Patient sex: M
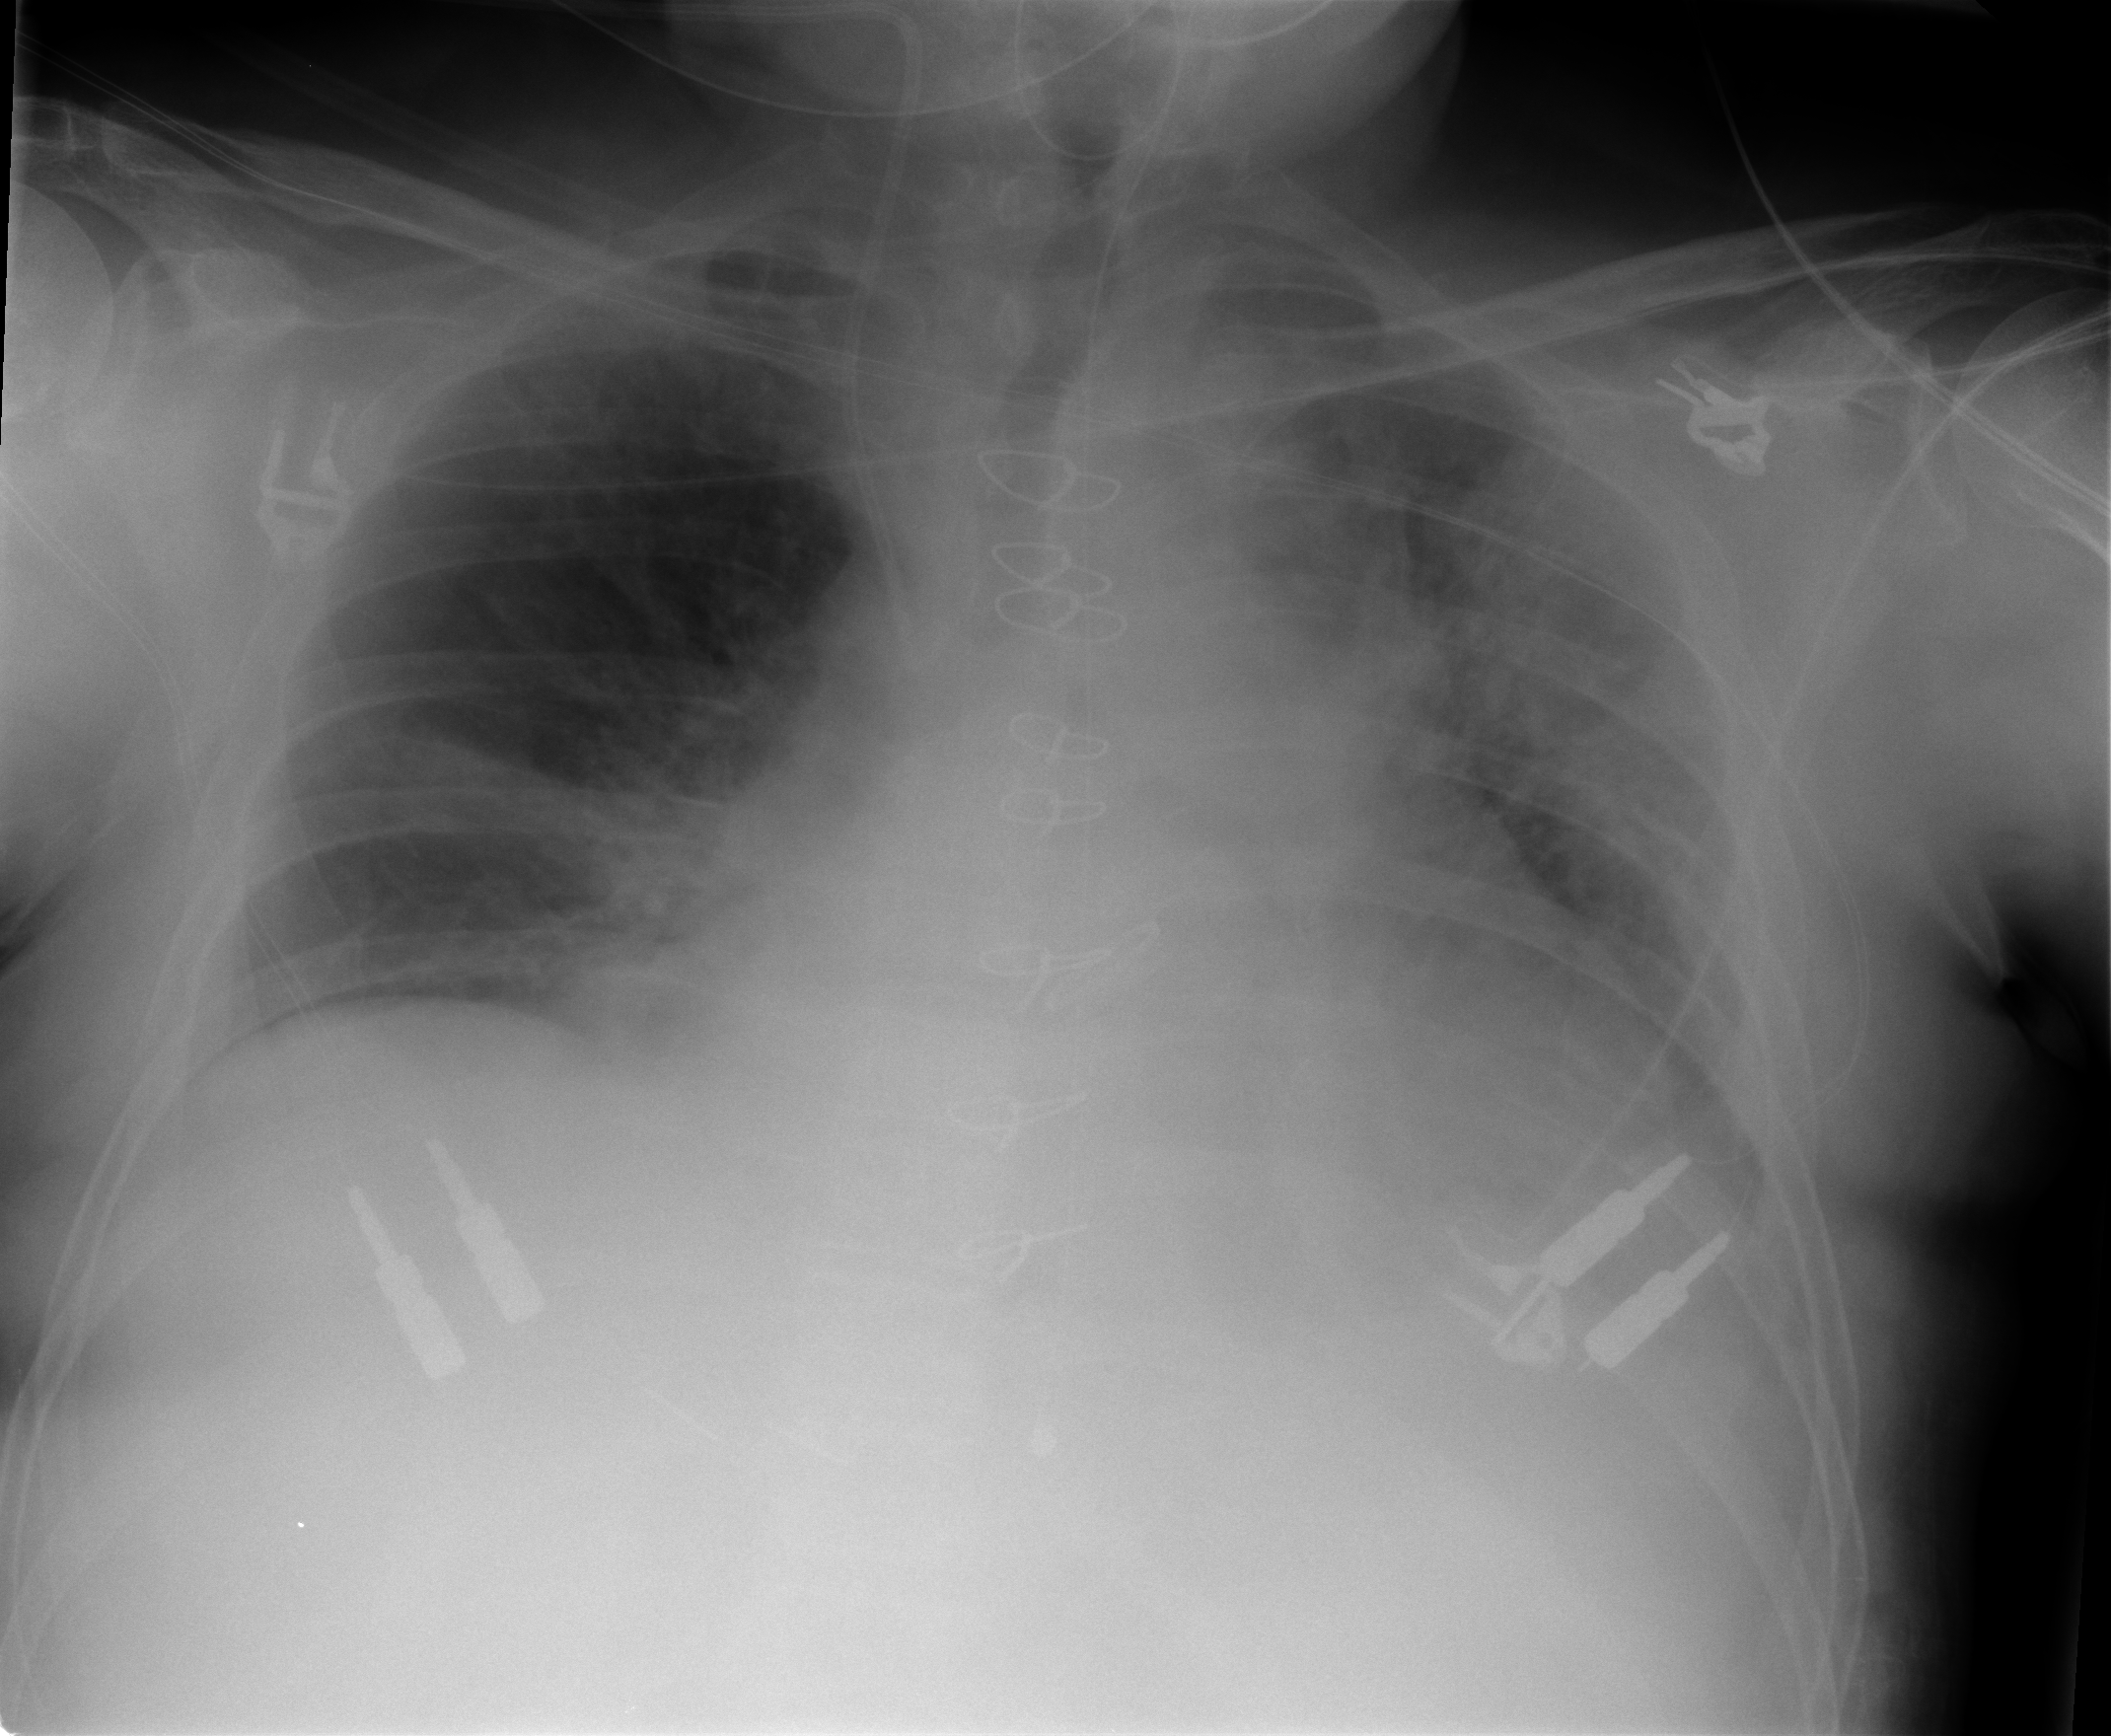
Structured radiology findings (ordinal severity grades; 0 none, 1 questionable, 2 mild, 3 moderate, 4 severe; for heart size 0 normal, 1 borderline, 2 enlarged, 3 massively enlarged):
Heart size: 2
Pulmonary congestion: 2
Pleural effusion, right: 0
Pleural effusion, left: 2
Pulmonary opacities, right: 0
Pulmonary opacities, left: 3
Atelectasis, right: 2
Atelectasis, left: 2